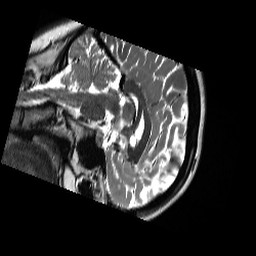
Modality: T2w
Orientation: sagittal
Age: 20
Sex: female
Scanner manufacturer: siemens
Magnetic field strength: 3 T
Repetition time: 13.52 s
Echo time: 0.088 s